Interaction volume radius: 5 \u00c5
Interaction volume height: 30 \u00c5
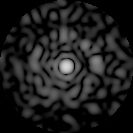
Disorder parameter: 0.8585